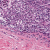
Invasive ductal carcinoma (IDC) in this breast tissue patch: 0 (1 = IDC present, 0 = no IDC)